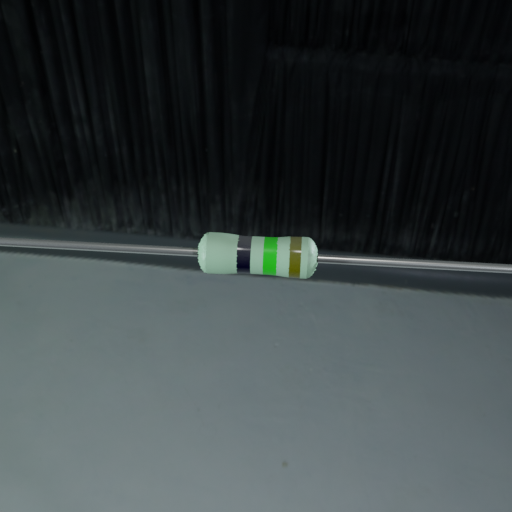
Resistor colour bands (in order): black, green, brown